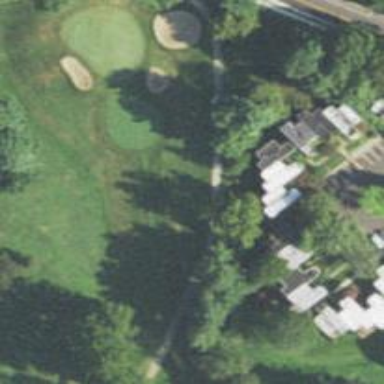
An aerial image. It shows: View of golf hole.